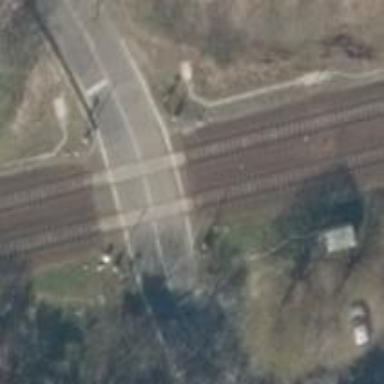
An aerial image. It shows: Level crossing with double half barrier.